Question: I upgraded from Unity 5.4 to Unity 2020 and after my project was imported the terrain for one of the scenes seems to be missing the texture (see image below).
Anyone have any suggestions for a fix?
I've also include my Terrain Settings screenshots (2 images to cover the scrolling).
In case this is helpful, the terrain was part of a Free Rocks asset release over 5 years ago.

| | |
| | |
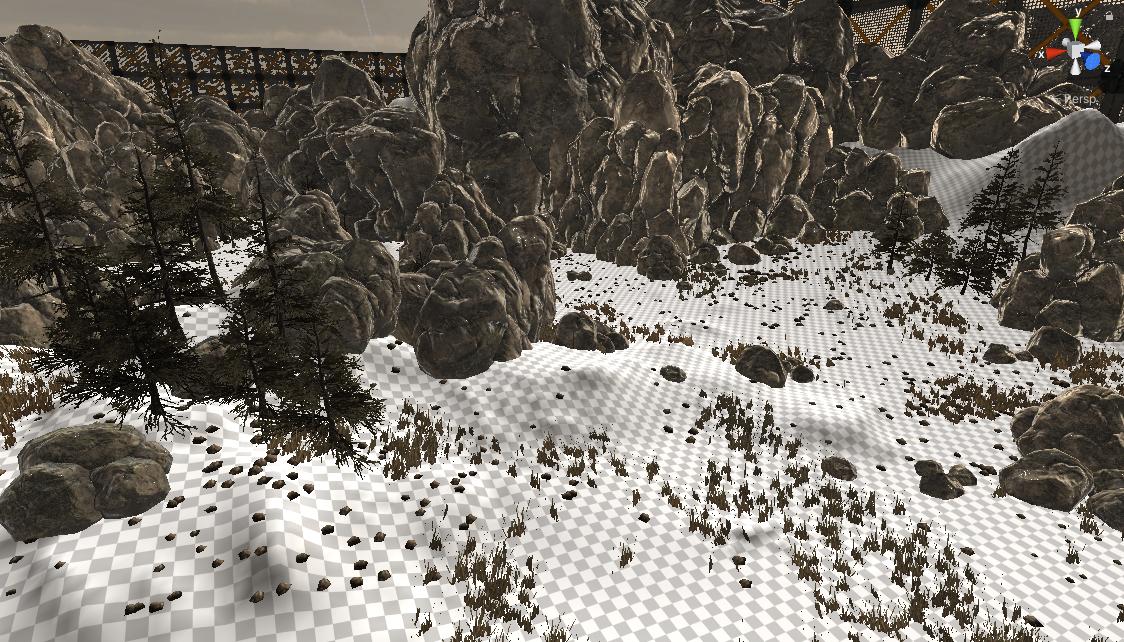
Answer: Found the problem and a work around-
The problem was that, for whatever reasons, Unity v2020 was unable to import the Terrain Layer for the scene, and when I viewed the Terrain Layer under Terrain settings, the layers appeared empty. I removed the missing/empty terrain layers and the added one of the comparable terrain layers that 2020 was able to import. Worked out, looks better now. Terrain settings screenshot attached.
<URL>